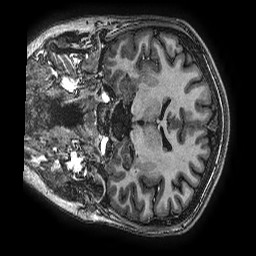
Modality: T1w
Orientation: coronal
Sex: female
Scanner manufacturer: ge
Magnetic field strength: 3 T
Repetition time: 0.00766 s
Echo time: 0.003476 s